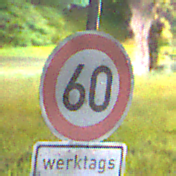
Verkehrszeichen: Geschwindigkeit60
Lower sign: ZeitangabenMitBeschraenkungAufWochentage7
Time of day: Night
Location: Outdoor (Suburban)
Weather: PartlyCloudy
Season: NotSpecified
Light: Artificial